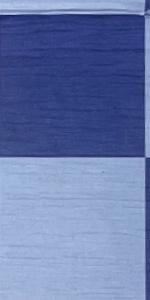
Label: Empty